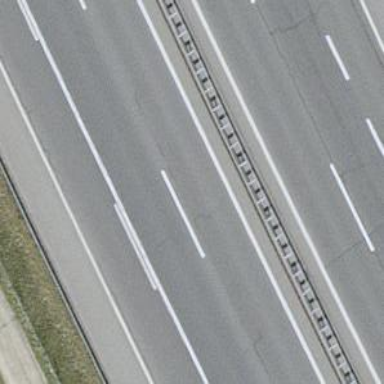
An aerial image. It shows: View of motorway.